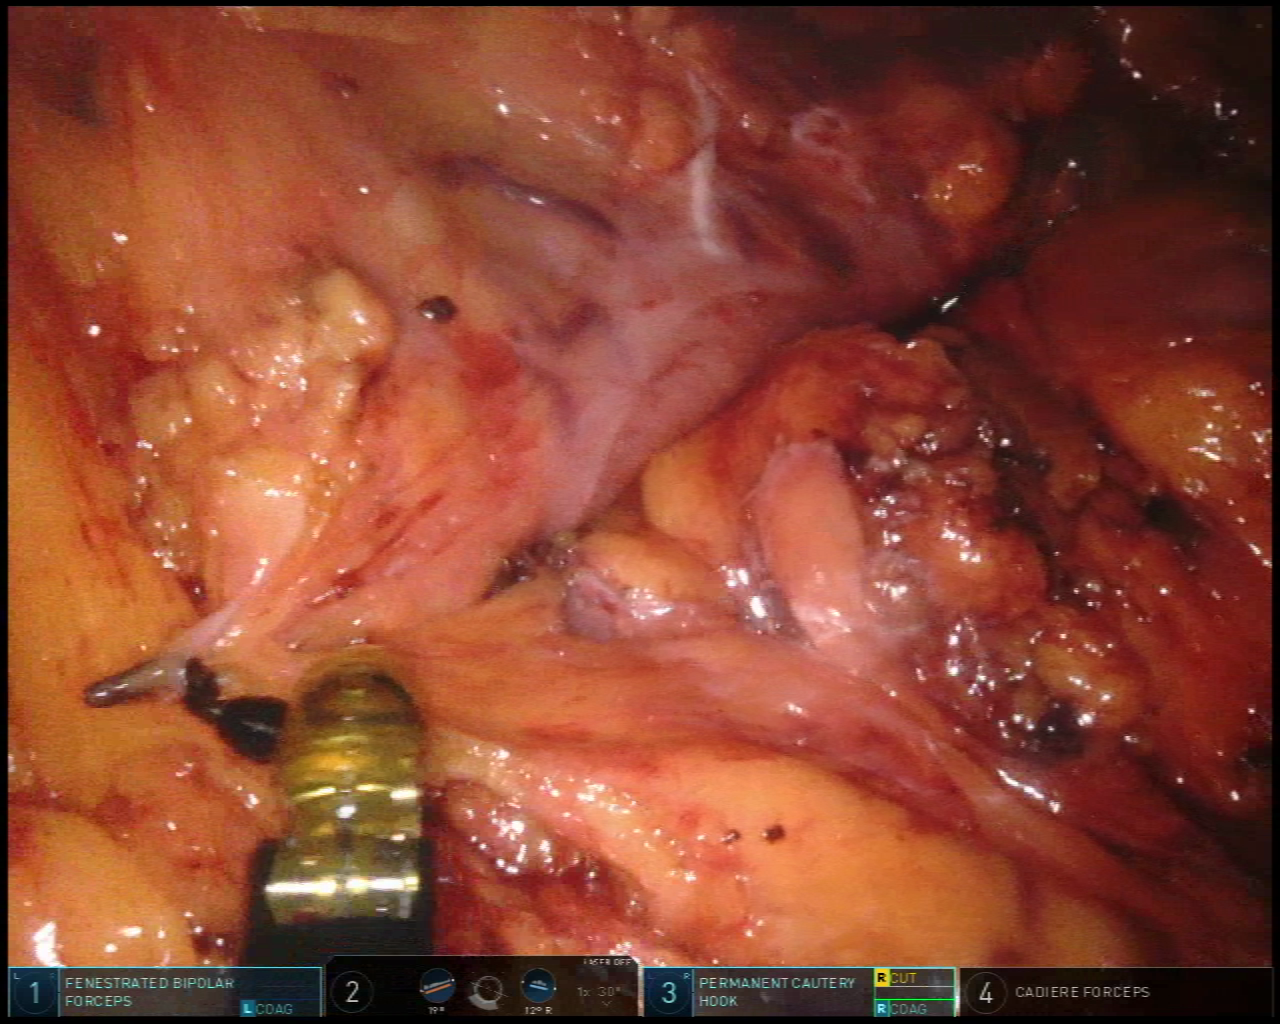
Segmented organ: stomach
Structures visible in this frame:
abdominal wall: no
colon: no
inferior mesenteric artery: no
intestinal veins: no
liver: no
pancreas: no
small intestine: no
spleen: no
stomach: yes
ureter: no
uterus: no
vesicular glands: no